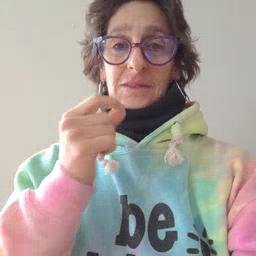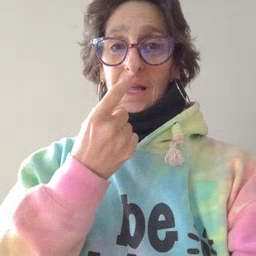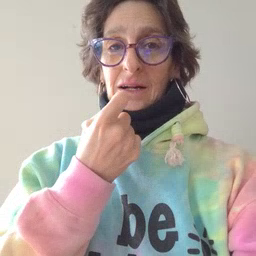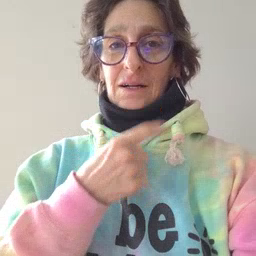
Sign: snack